Question: Package HH seems provide a easy way to visualize ANCOVAs
'''
library(HH)
data(hotdog)
ancova(Sodium ~ Calories * Type, data=hotdog)
'''

Is there a comfortable way to combinate this with something like 'panel.ablineq' from 'latticeExtra'? (<URL>?
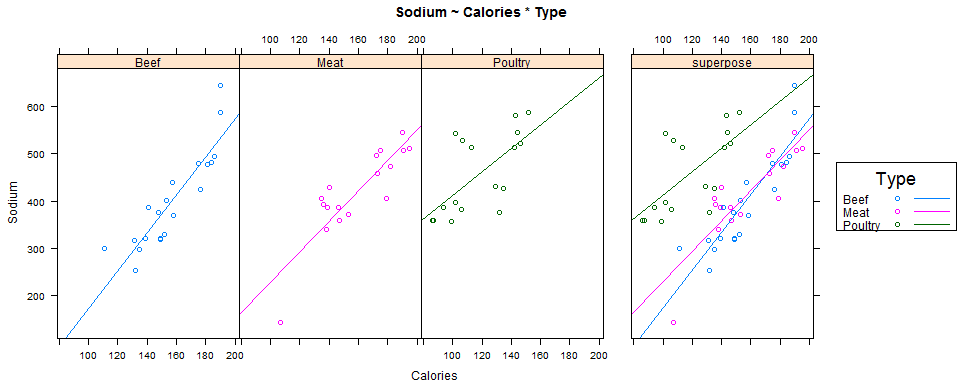
Answer: The general answer will be to use 'HH::ancovaplot()' directly (rather than implicitly via 'HH::ancova()') along with 's handy 'layer()' function and overloaded '+' operator. I'll leave it to you to work out the fiddly details required to make it look exactly how you want it to.
'''
ancovaplot(Sodium ~ Calories * Type, data=hotdog) +
layer(panel.ablineq(lm(y ~ x), rot = TRUE, at = 0.5, pos = 3))
'''